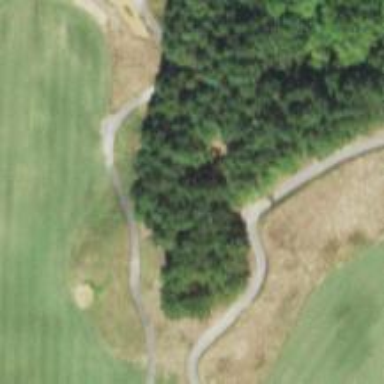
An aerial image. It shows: Golf cartpath that is also road path.